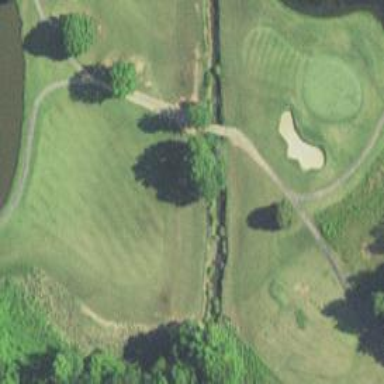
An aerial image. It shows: Path on bridge designed for golf carts.